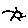
Label: sun